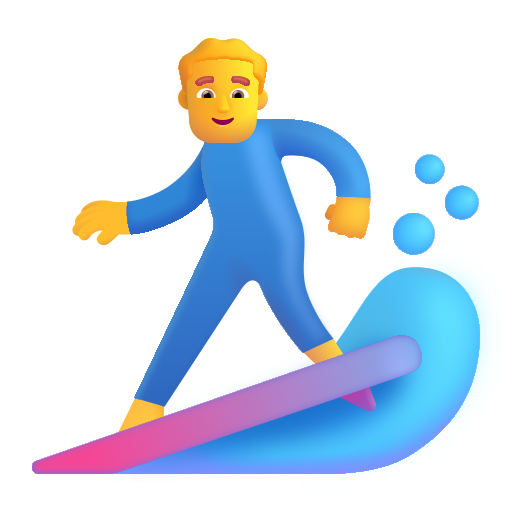
man surfing color default